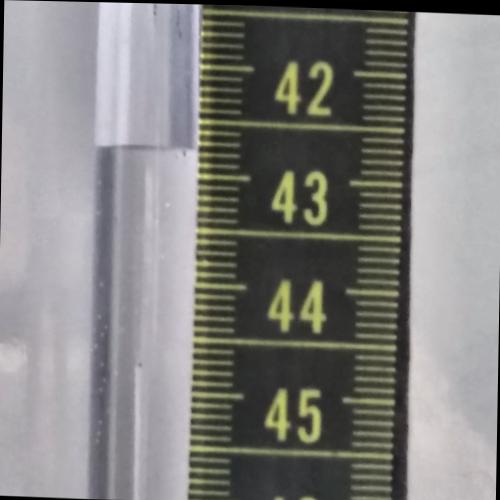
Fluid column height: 42.8 cm